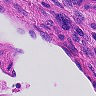
Metastatic tissue present: no